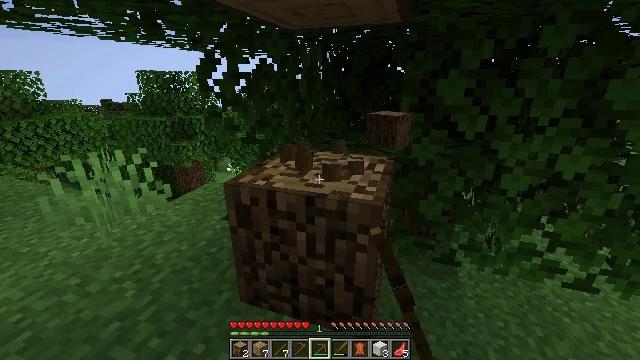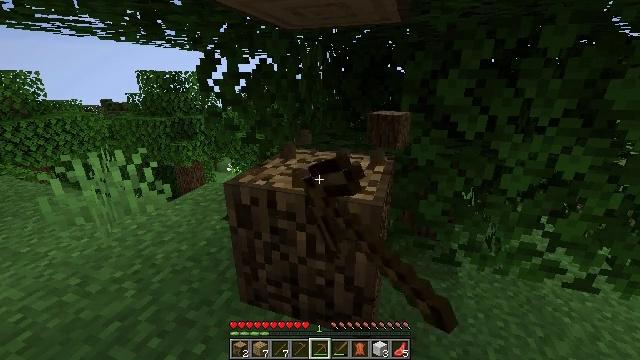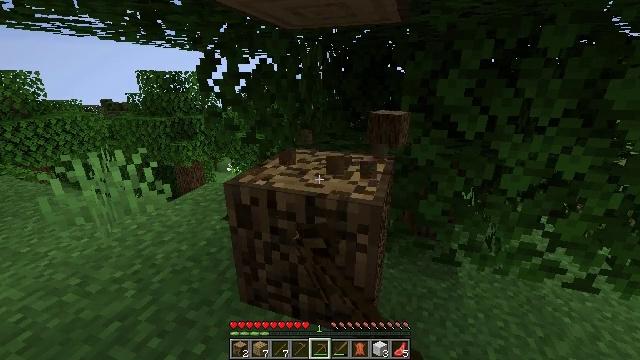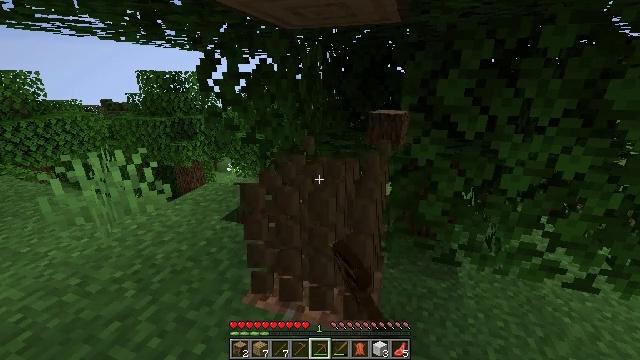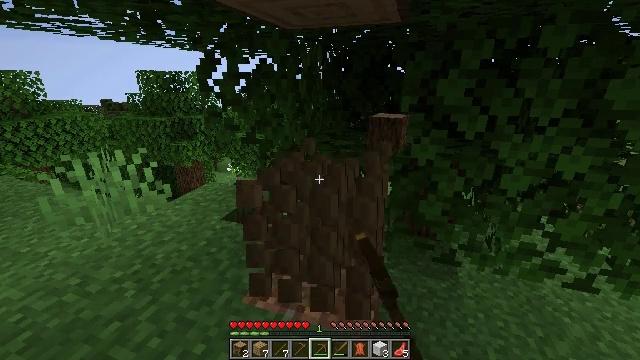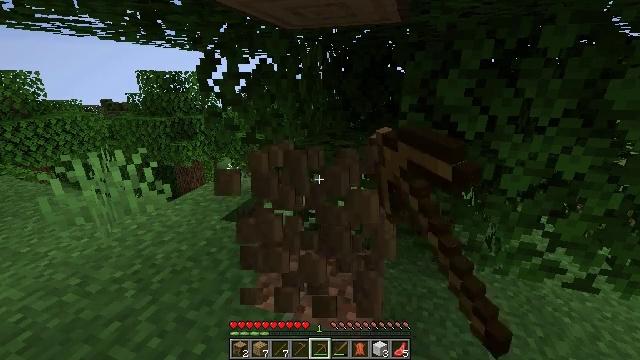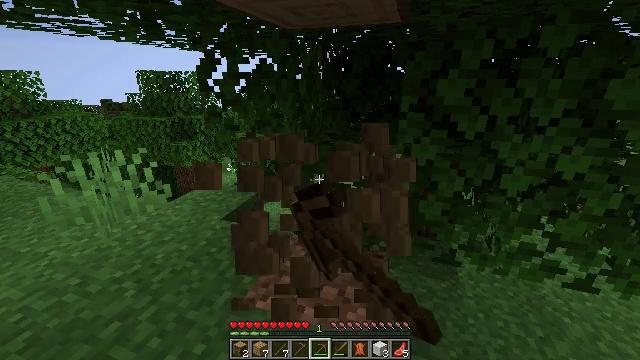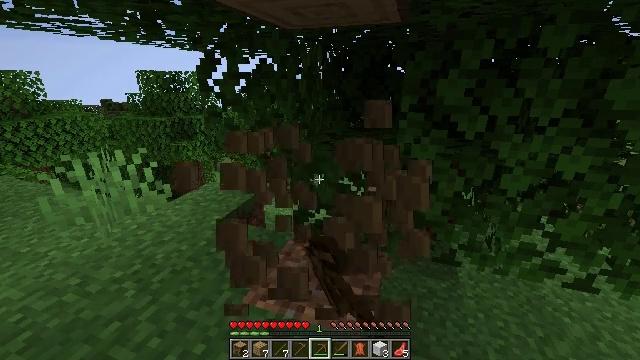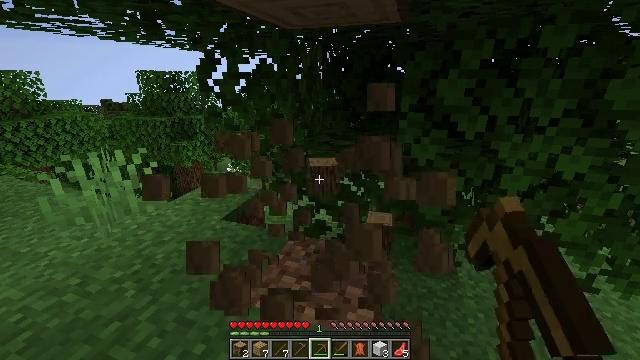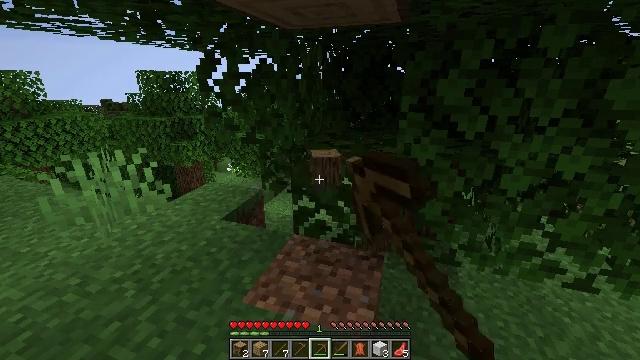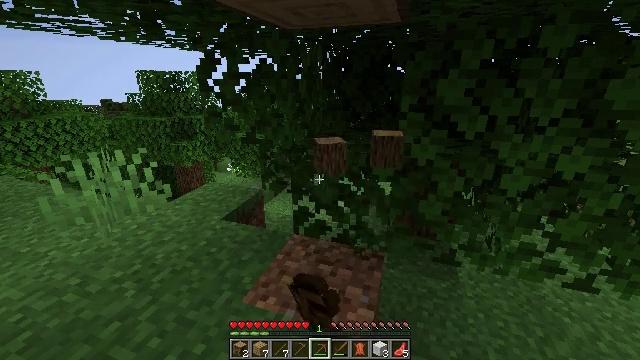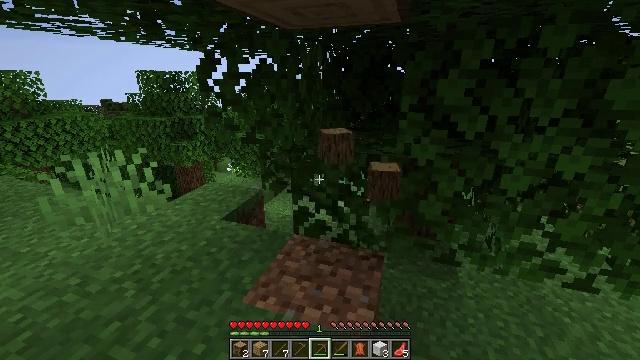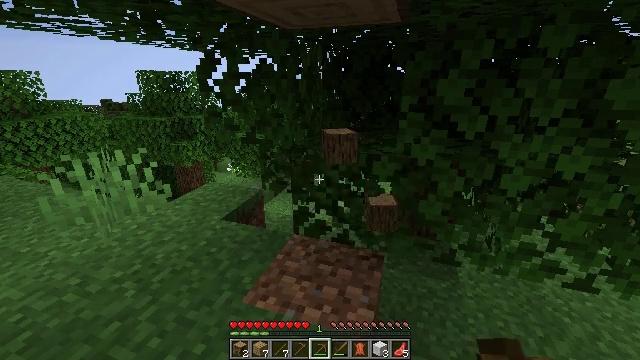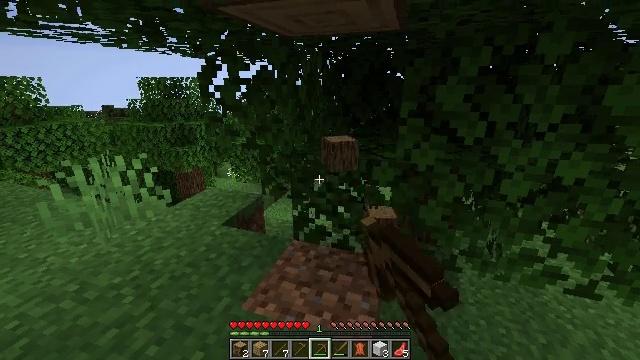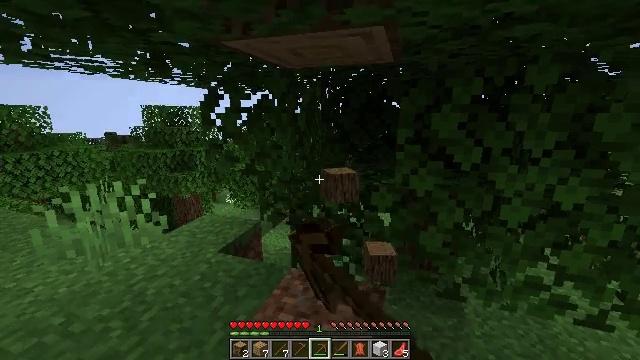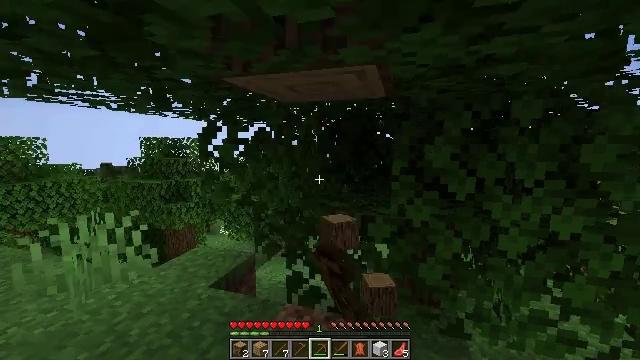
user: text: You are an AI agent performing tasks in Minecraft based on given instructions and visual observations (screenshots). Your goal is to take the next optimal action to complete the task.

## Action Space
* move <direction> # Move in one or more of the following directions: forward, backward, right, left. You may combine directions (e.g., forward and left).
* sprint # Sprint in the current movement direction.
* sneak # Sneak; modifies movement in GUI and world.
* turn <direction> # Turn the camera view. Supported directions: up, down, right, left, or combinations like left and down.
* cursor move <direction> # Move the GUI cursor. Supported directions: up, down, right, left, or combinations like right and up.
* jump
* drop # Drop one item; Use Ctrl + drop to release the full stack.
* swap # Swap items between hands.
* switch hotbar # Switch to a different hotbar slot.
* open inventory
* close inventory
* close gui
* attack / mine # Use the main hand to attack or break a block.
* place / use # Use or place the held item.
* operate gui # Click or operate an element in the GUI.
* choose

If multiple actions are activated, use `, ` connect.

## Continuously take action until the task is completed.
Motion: motion action
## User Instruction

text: Collect oak log for crafting.
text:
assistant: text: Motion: attack / mine
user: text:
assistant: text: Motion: attack / mine
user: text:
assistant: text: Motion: attack / mine
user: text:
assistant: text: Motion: attack / mine
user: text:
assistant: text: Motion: attack / mine
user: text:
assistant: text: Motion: attack / mine
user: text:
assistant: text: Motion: attack / mine
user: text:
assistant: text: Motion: attack / mine
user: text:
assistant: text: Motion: attack / mine
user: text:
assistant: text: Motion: attack / mine
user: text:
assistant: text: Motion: attack / mine
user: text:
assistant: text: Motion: attack / mine
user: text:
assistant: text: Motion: turn up, attack / mine
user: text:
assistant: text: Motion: turn up, attack / mine
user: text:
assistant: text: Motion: turn up, attack / mine
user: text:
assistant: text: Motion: turn right and up, attack / mine
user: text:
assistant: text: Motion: turn right and up, attack / mine
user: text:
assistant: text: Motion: turn up, attack / mine
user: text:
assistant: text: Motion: turn up, attack / mine
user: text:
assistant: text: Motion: attack / mine
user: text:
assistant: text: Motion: attack / mine
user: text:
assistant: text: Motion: attack / mine
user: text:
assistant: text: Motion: attack / mine
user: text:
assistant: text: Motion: attack / mine
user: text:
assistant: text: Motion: attack / mine
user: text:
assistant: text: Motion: attack / mine
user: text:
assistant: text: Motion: attack / mine
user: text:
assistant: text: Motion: attack / mine
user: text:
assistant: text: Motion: attack / mine
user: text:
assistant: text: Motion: attack / mine